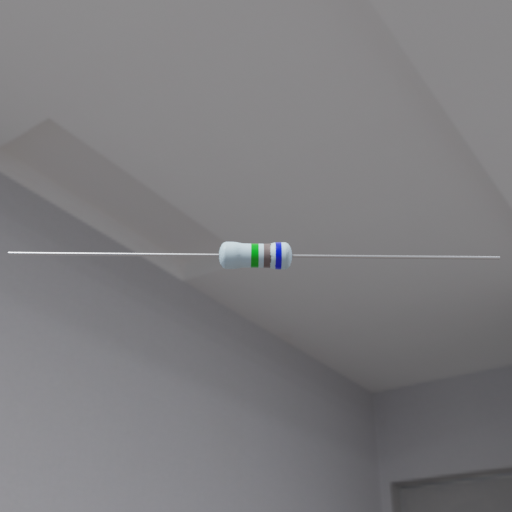
Resistor colour bands (in order): green, gray, blue